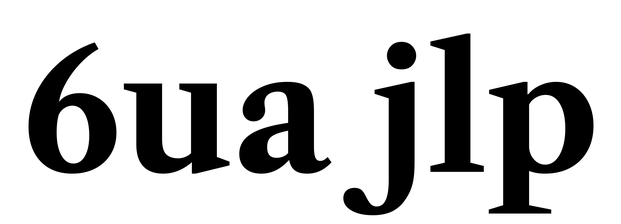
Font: LibreCaslonText_Bold